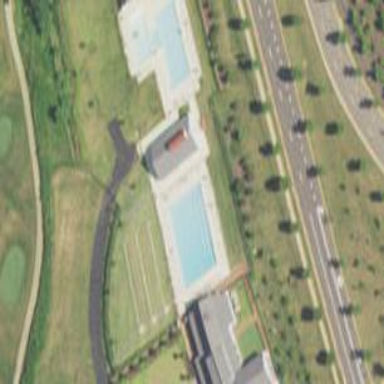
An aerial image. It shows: Sports centre focused on swimming activities.